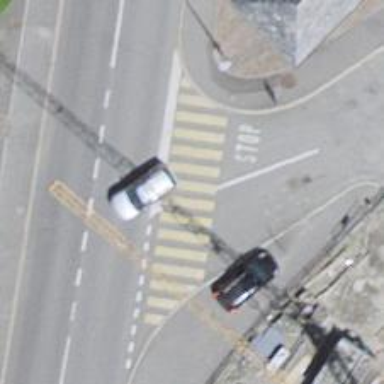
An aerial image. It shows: Uncontrolled crossing on the road.